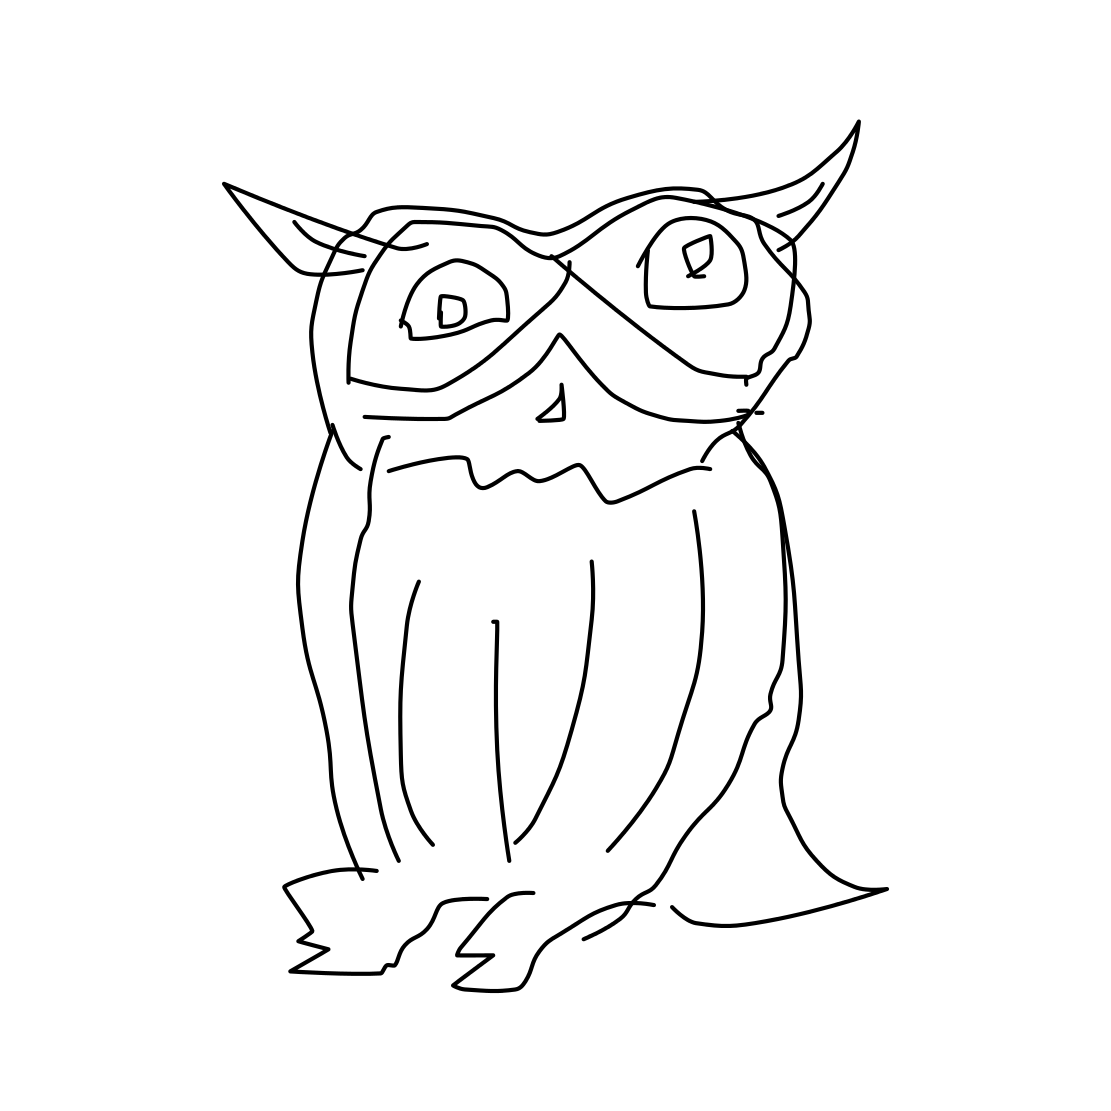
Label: owl